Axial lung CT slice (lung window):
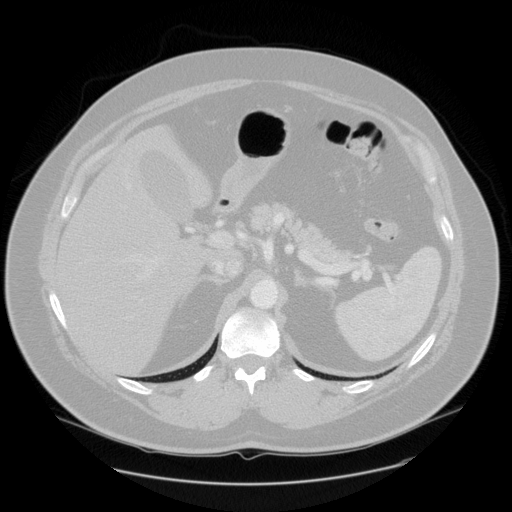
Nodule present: no